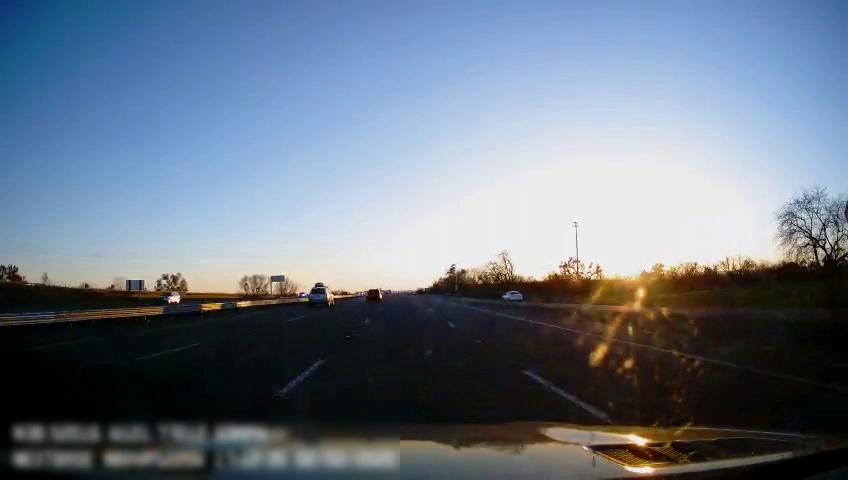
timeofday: Day
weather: Sunny
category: Drivable Space
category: Vehicles | SUV
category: Vehicles | SUV
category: Vehicles | Car
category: Vehicles | SUV
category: Lanes | Alternate Lane
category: Lanes | Alternate Lane
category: Lanes | Current Lane
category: Lanes | Current Lane
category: Lanes | Alternate Lane